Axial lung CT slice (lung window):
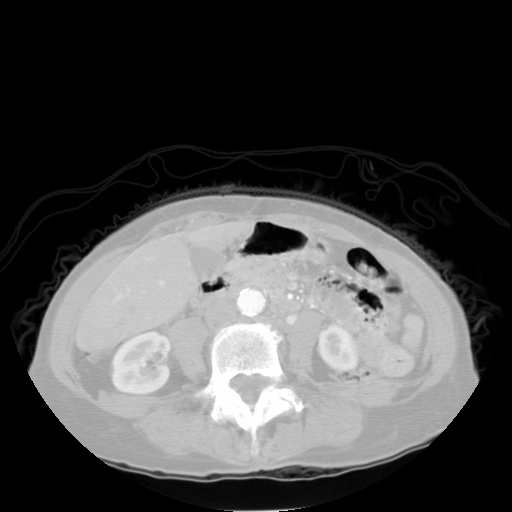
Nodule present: no